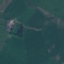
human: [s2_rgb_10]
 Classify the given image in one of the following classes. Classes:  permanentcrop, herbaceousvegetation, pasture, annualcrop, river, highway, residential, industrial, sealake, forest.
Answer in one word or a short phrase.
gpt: Pasture